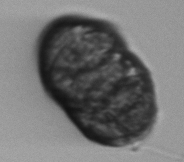
Label: Margalefidinium